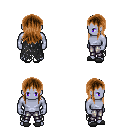
a pixel art fantasy rpg character, male body template, dark elf, purple skin, black tattered cape, metal pants, brown unkempt hairstyle, gray slippers, four views (front, back, left, right), 2x2 character sprite sheet, small pixel art, hard edges, no anti-aliasing